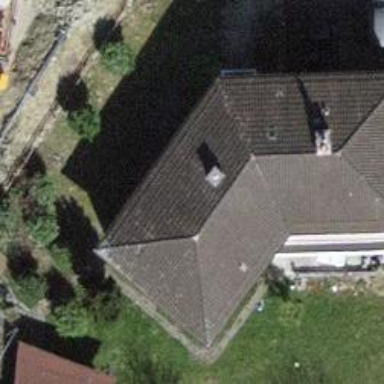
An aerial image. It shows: View of roof edge.